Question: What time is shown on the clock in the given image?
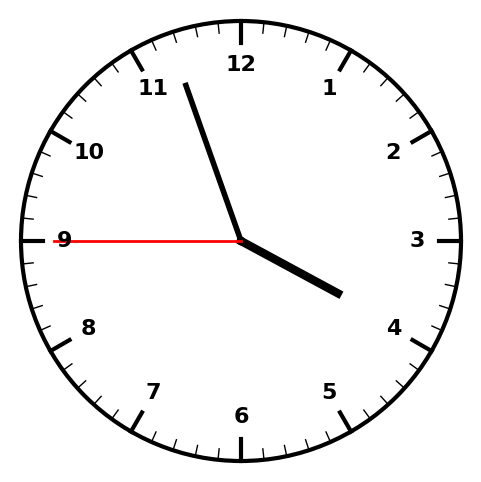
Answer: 03:56:45